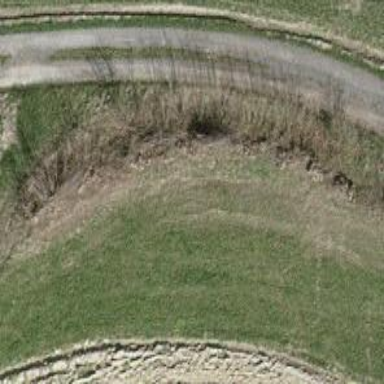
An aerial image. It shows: Hedge barrier.